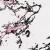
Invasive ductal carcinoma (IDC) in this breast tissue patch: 0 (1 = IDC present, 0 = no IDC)